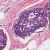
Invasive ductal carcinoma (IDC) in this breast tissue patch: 0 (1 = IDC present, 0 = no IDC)